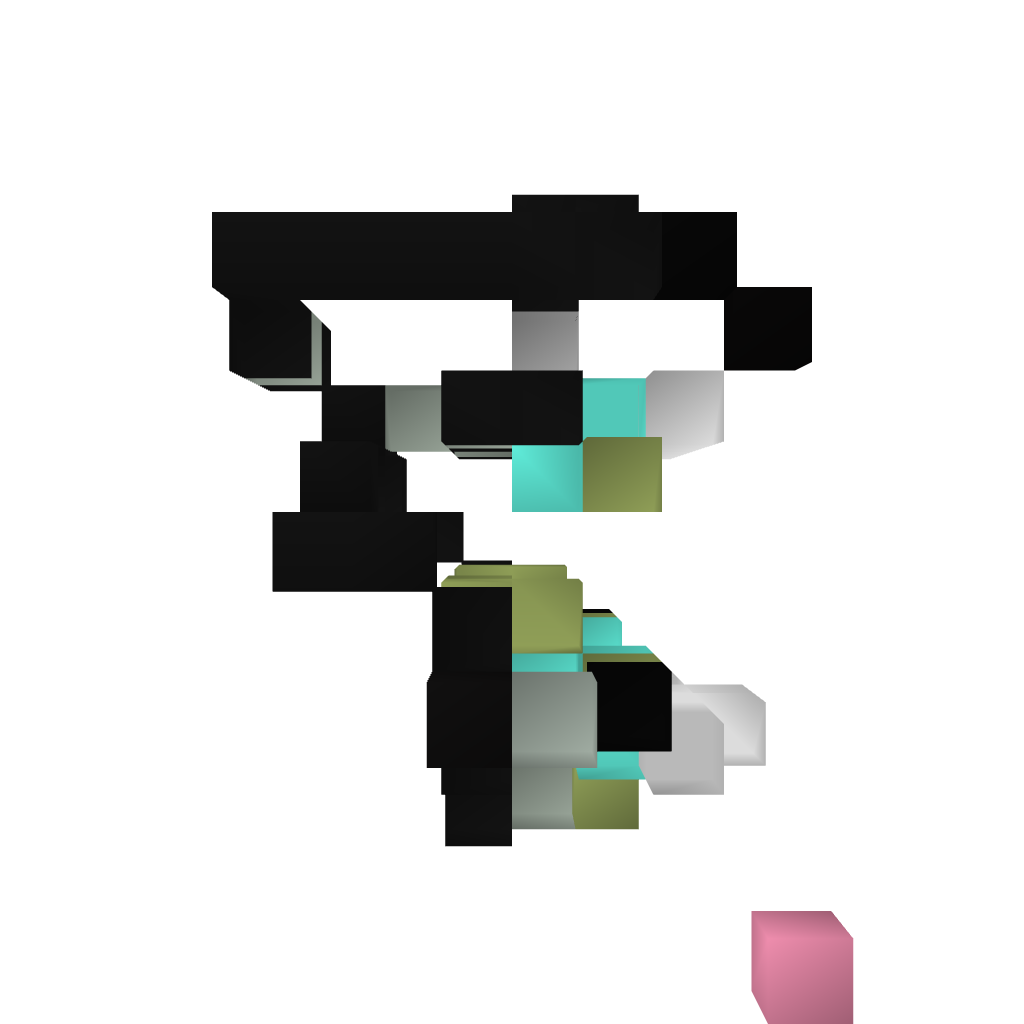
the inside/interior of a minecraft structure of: Door 4x4 + 2x2